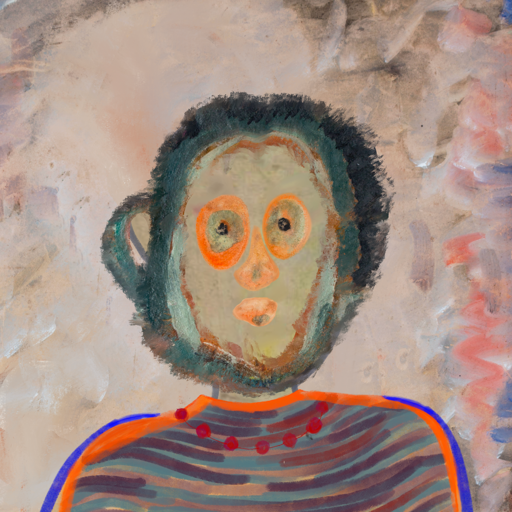
Background: Roy_Bahadur, Head And Neck Front: Hill_Girl, Face Front: Childish, Bust: Experience, Hair Front: Boggyland, Head Accessory: Blank, Second Necklace: Blank, Necklace: Irani_3, Baby: Blank